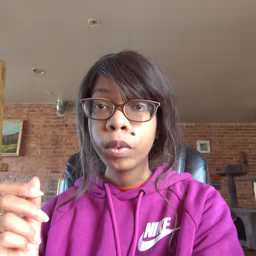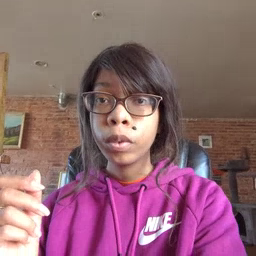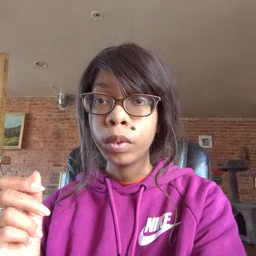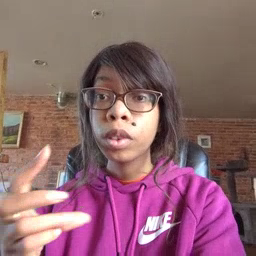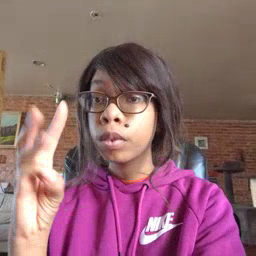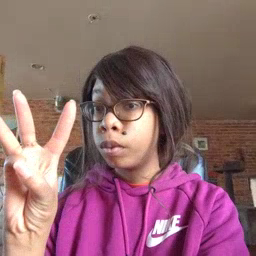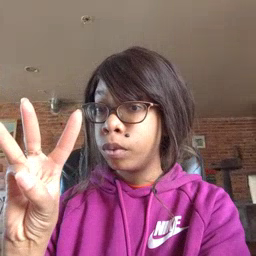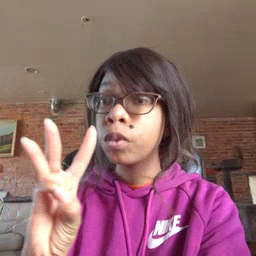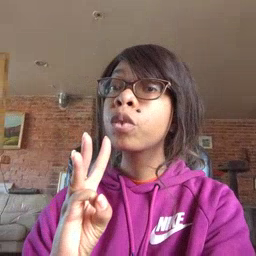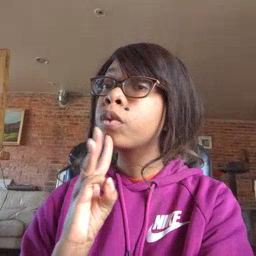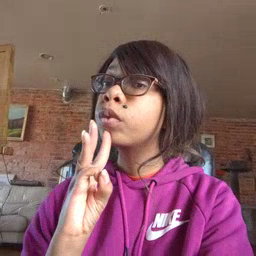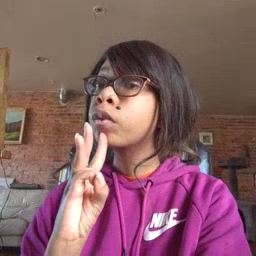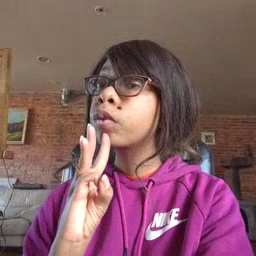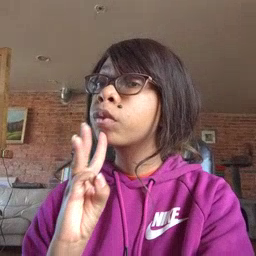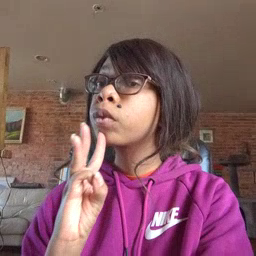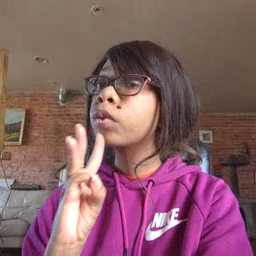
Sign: water